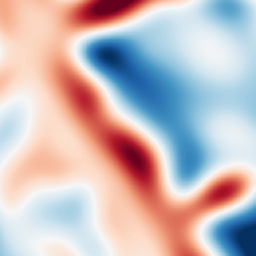
Category: multiscale
Decomposition family: log
Decomposition parameters: sigma: 20
Upsampling method: area
Upsampling parameters: scale: 2
Upsampling scale: 2